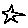
Label: star